Question: I am hoping to get a little assistance with my latest Apple Mach-O Linker Error, which looks like this:

The errors seem to be complaining about certain parts of the Parse or ParseUI framework. I just updated to the latest versions of these Parse framework via CocoaPods using this command.
'$ pod update'
Which updated my CocoaPods dependencies to:
### Any suggestions on what I am missing here? I would appreciate the help!
~~~~~~~~~~~~~~~~~~~~~~~~~~~~~~~~~~~~~~~~~~~~~~~~~~~~~~~
I get the following errors from CocoaPods when I run 'pod install'
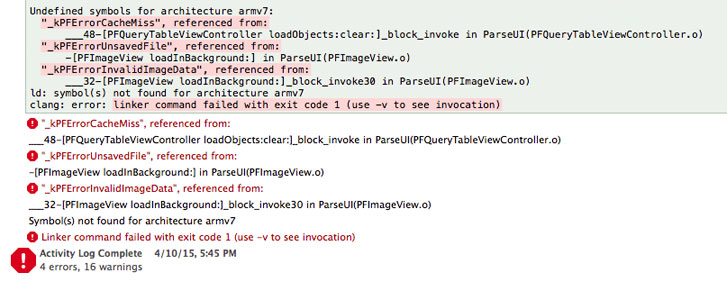
Answer: Once you clean up the errors/warnings you are getting from CocoaPods, your problem should be resolved. These warnings that you are getting from CocoaPods should not be ignored, because they are telling you that there are potential conflicts with your current Build Settings, and the auto-generated build settings provided by the CocoaPods build.
To fix this, you can add '$(inherited)' to both of these settings:
'''
<Your Target> > Build Settings > Linking > Other Librarian Flags
<Your Target> > Build Settings > Linking > Other Linker Flags
'''
And make sure there aren't any other conflicting items in these settings.
Then clean your project, and build again. See if this helps.